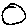
Label: moon